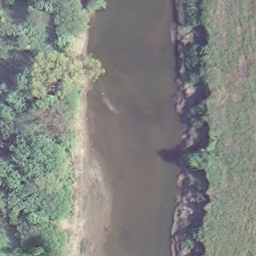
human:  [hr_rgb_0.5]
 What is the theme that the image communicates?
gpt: river